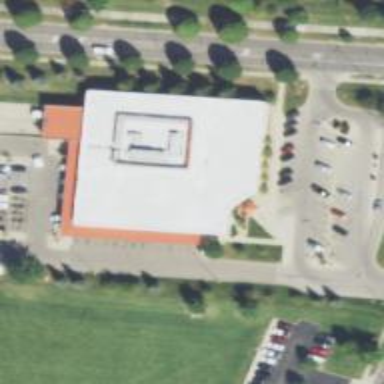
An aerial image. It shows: Post office.